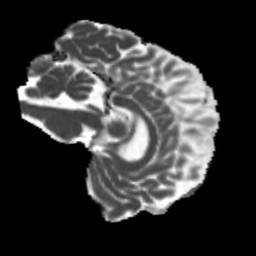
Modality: MD
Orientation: sagittal
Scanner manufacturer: siemens
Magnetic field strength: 3 T
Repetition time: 4 s
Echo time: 0.0594 s